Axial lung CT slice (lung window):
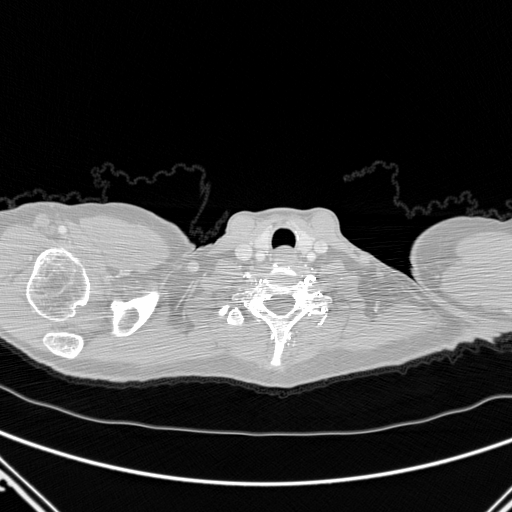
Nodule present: no